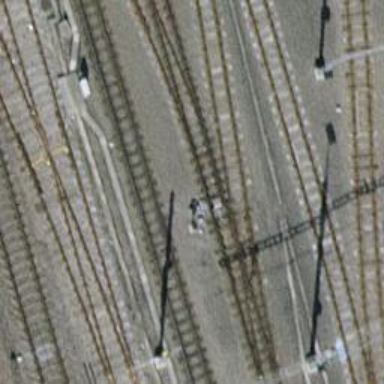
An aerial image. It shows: Narrow-gauge railway siding with 1 track. The railway line is electrified with contact line.